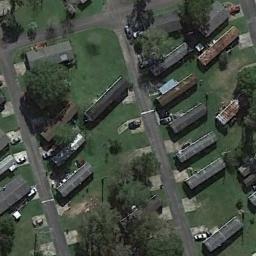
Label: residential